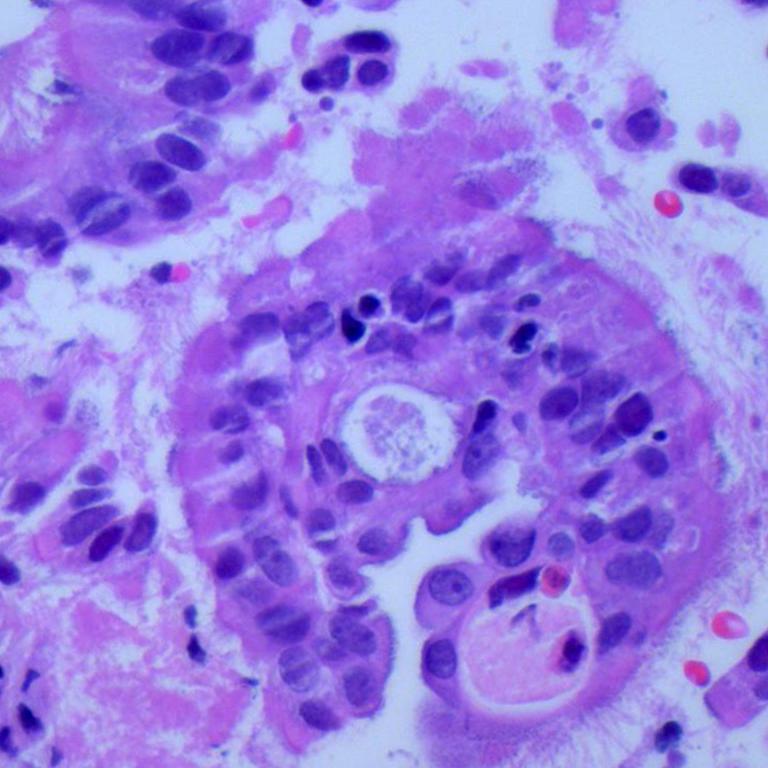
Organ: lung
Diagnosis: adenocarcinomas